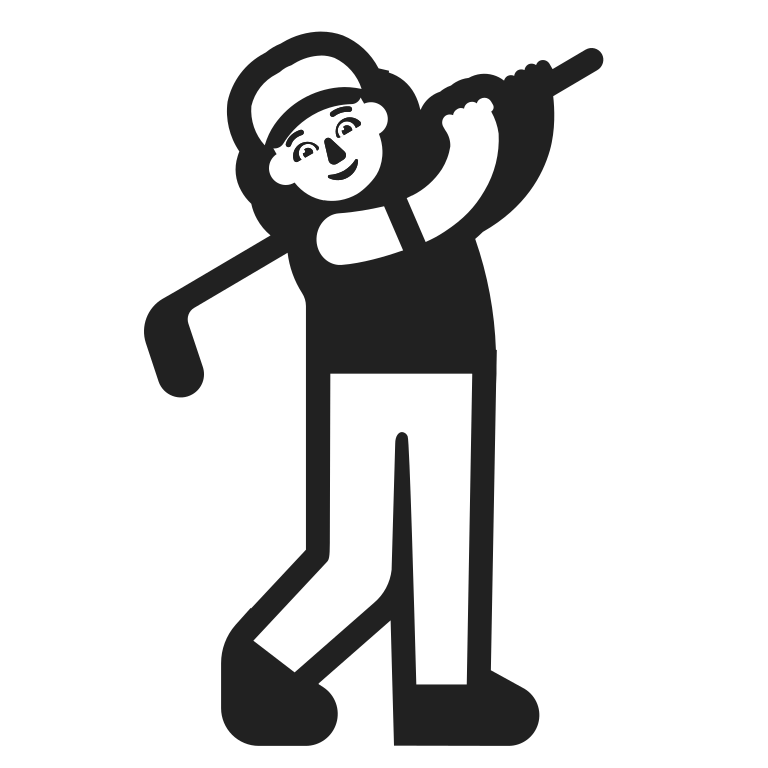
woman golfing high contrast default